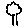
Label: tree